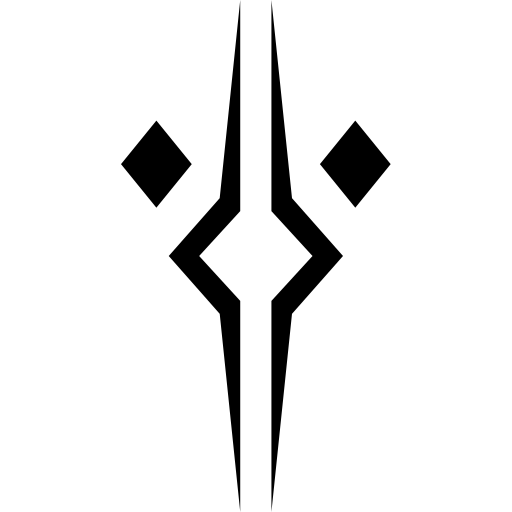
Tags: icon, FontAwesome, fa-icon, brand, fulcrum